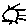
Label: sun